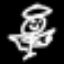
Label: angel